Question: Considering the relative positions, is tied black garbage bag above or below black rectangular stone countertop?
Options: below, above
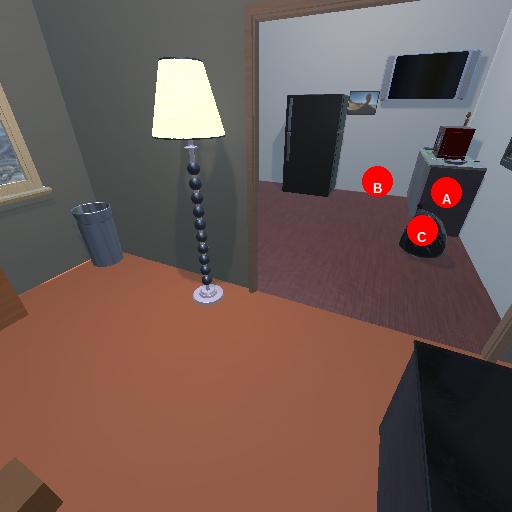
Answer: below